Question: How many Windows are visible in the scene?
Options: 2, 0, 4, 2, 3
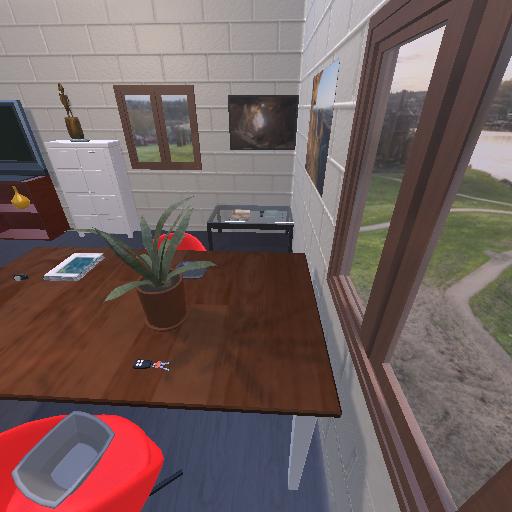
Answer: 2